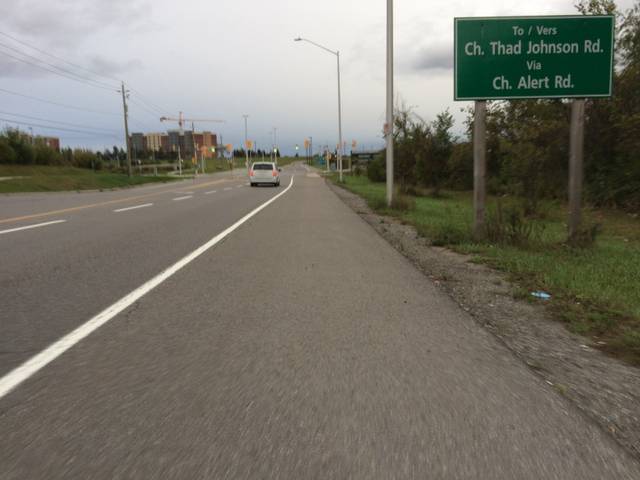
Region: Canada
Coordinates: 45.332, -75.658